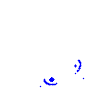
Particle: pion